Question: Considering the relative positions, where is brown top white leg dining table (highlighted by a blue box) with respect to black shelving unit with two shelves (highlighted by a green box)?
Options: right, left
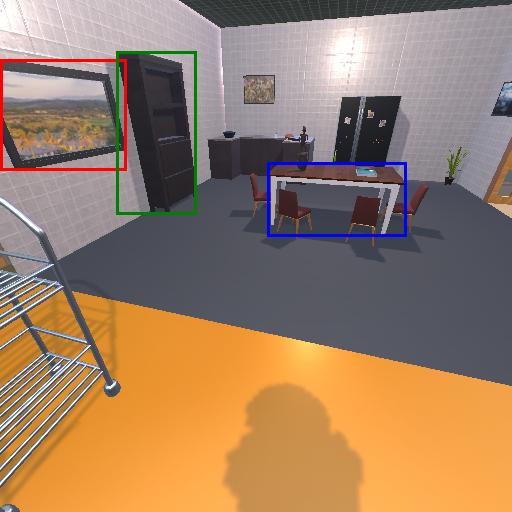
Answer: right